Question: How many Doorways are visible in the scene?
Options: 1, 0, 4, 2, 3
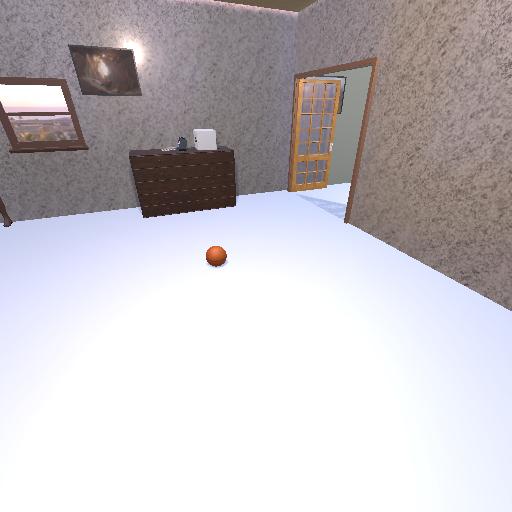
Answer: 1